Question: I released an app using the Google Mirror API. Now I am trying to set up a beta app at a new web address .info as opposed to .com. However with I authorize my app from the .info address I get redirected to the .com. I have triple checked the address in my code and my client ids and secrets. What could cause this? I am going to attach a screen shot of my API settings even though it looks like a top secret government document about aliens or something.

This is where the client is called from.
'''
$client = new Google_Client();
$client->setApplicationName($app_name);
// These are set in config.php
$client->setClientId($api_client_id);
$client->setClientSecret($api_client_secret);
$client->setDeveloperKey($api_simple_key);
$client->setRedirectUri($base_url."/oauth2callback.php");
$client->setScopes(array(
'https://www.googleapis.com/auth/glass.timeline',
'https://www.googleapis.com/auth/glass.location',
'https://www.googleapis.com/auth/userinfo.profile'));
'''
I know that the $base_url, $api_client_key and $api_client_secret are correct.
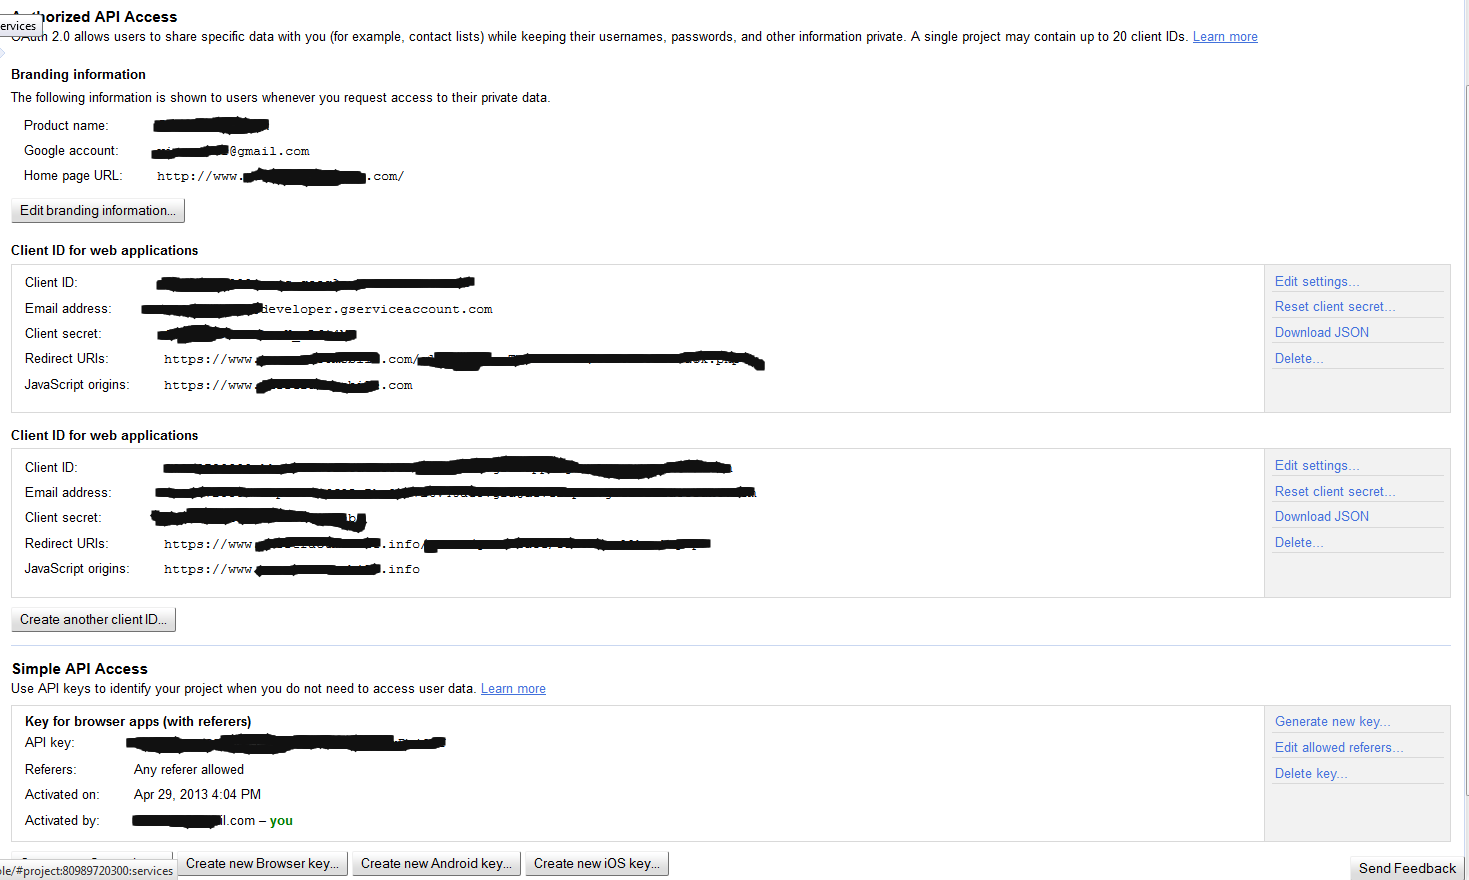
Answer: Well I guess there was no way for someone to answer this question because it was unrelated to the code or Google APIs. The person who set up our web server had set Apache to rewrite https traffic to the .com address. It was hard to spot because there were duplicate files in both directories.